Interaction volume radius: 10 \u00c5
Interaction volume height: 25 \u00c5
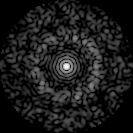
Disorder parameter: 0.8425